Interaction volume radius: 5 \u00c5
Interaction volume height: 15 \u00c5
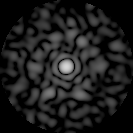
Disorder parameter: 0.8242